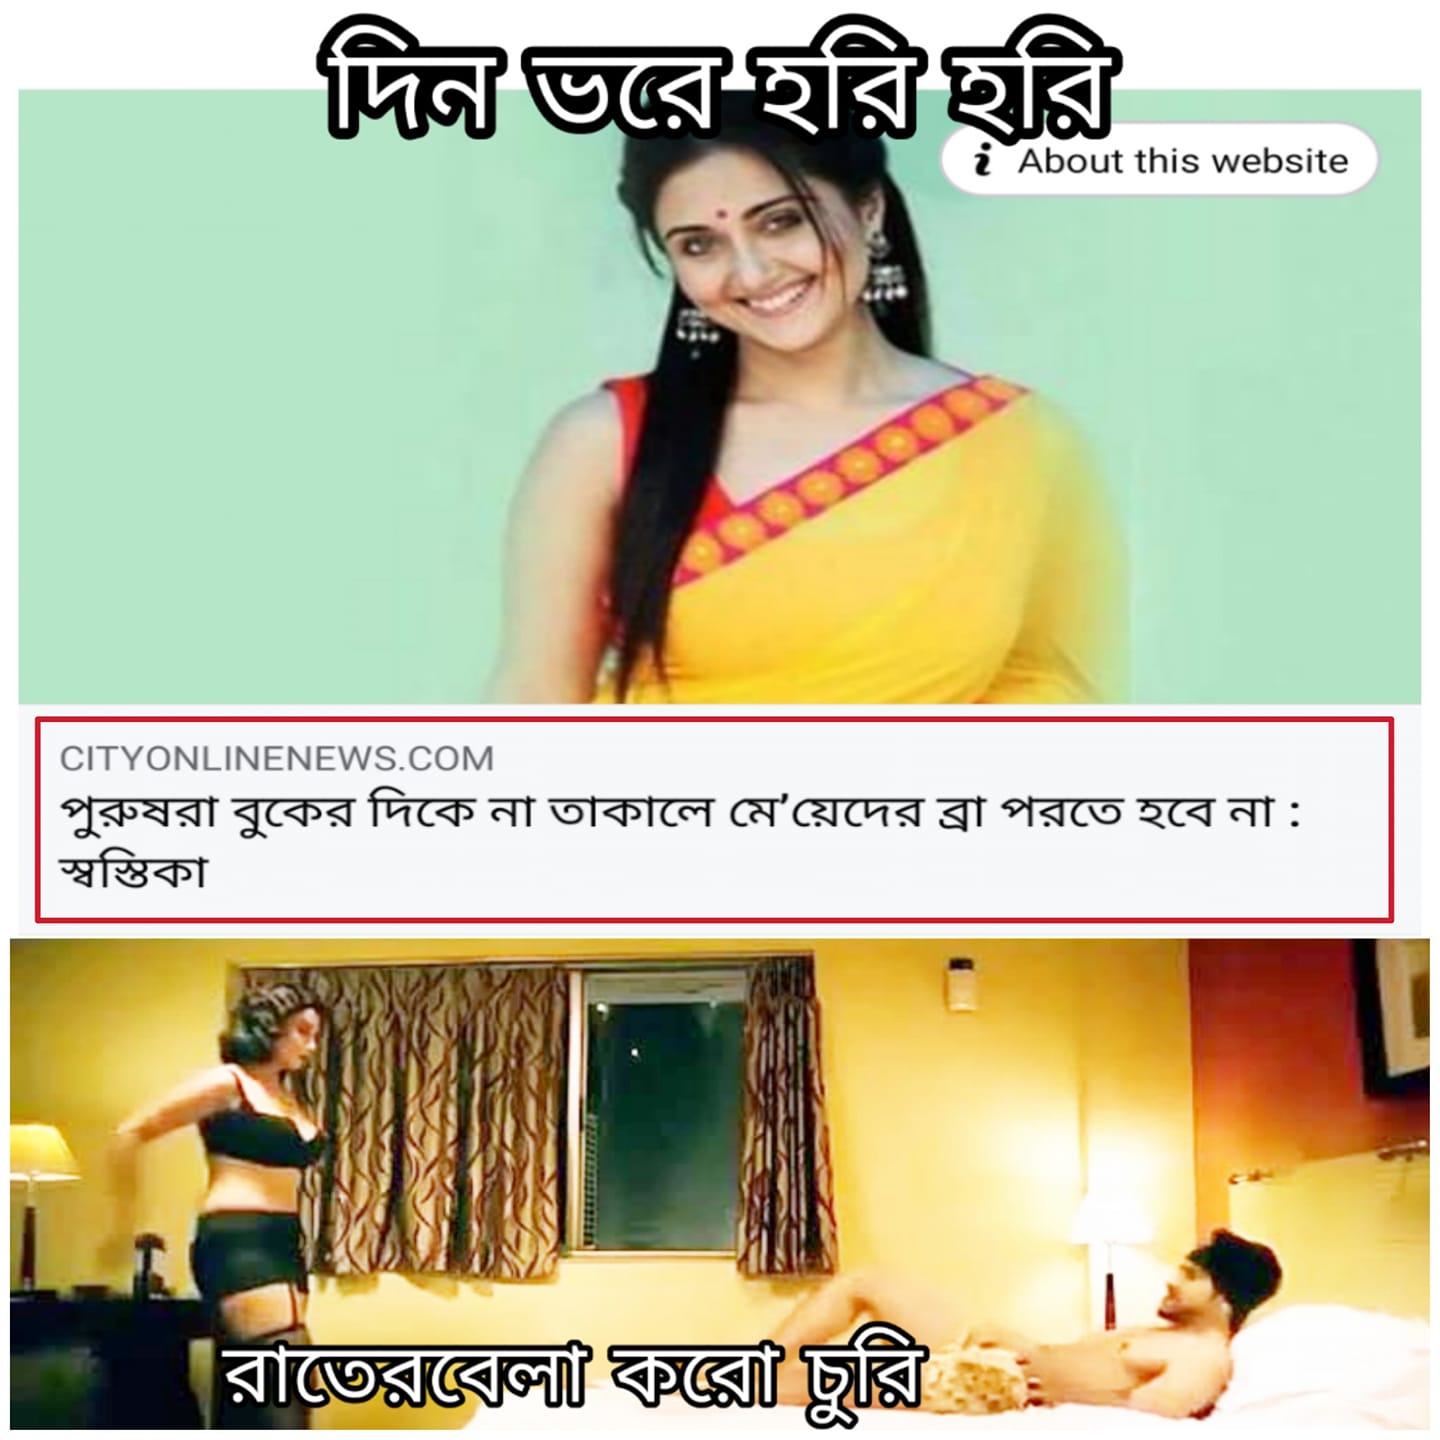
Caption: দিন ভরে হরি হরি     পুরুষরা বুকের দিকে না তাকালে মেয়েদের ব্রা পরতে হবে না :  স্বস্তিকা        রাতেরবেলা করো চুরি
Label: hate